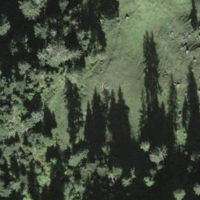
EUNIS habitat code: 43
Species observed at this site:
Aculepeira ceropegia